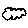
Label: cloud